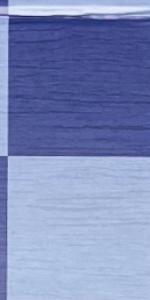
Label: Empty